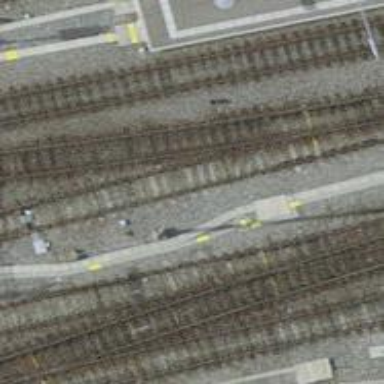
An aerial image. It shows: Railway siding with one electrified track and contact line.